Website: walmart
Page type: review-order
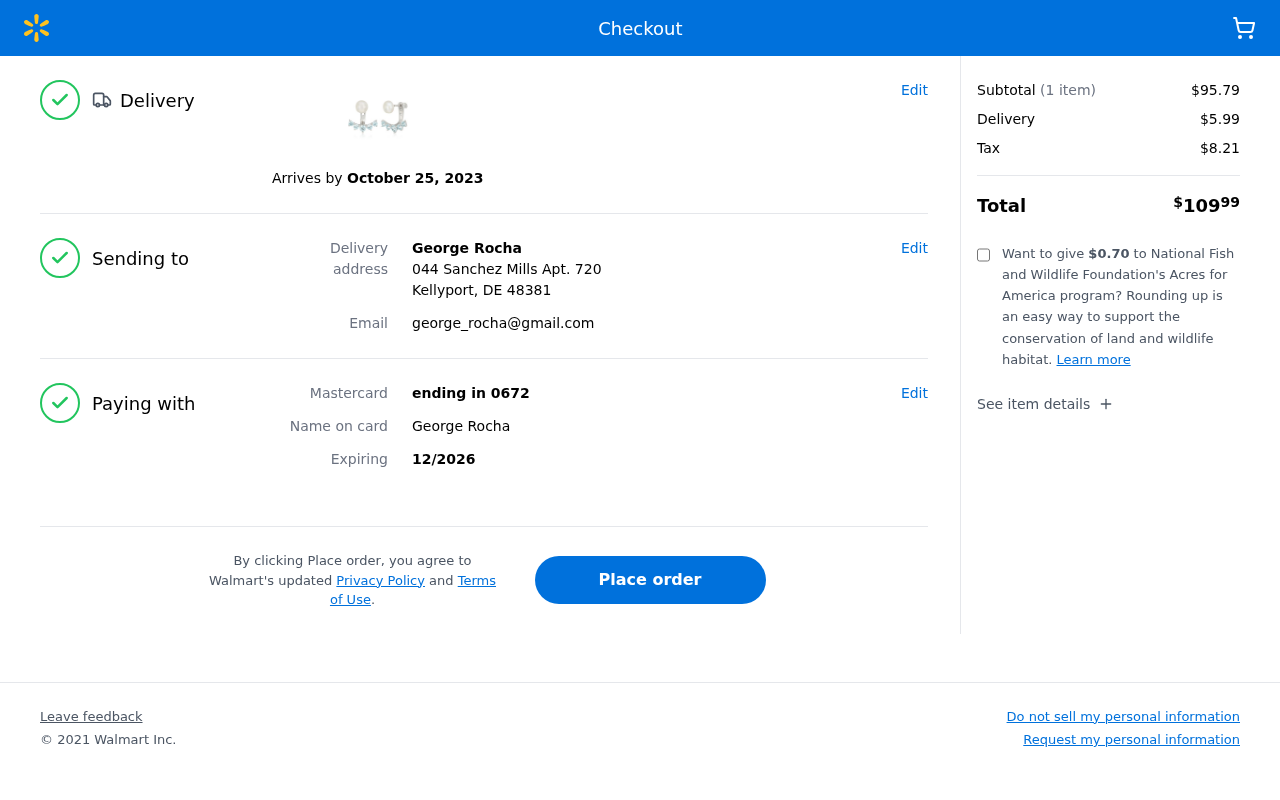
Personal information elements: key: PII_CARD_LAST4
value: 0672
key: PII_CARD_NAME
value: George Rocha
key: PII_CARD_TYPE
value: Mastercard
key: PII_CITY_STATE_ZIP
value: Kellyport, DE 48381
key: PII_EMAIL
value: george_rocha@gmail.com
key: PII_FULLNAME
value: George Rocha
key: PII_STREET
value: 044 Sanchez Mills Apt. 720
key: PII_FIRSTNAME
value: George
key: PII_LASTNAME
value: Rocha
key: PII_FULLNAME2
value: George Rocha
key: PII_FULLNAME3
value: George Rocha
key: PII_FIRSTNAME2
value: George
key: PII_FIRSTNAME3
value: George
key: PII_LASTNAME2
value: Rocha
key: PII_LASTNAME3
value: Rocha
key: PII_FIRSTNAME_DERIVED
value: George
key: PII_LASTNAME_DERIVED
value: Rocha
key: PII_FULLNAME_DERIVED
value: George Rocha
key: PII_NAME_FULL_DERIVED
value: George Rocha
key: PII_CARD_EXPIRY
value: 12/2026
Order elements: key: ORDER_DELIVERY_DATE
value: October 25, 2023
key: ORDER_NUM_ITEMS
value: (1 item)
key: ORDER_SUBTOTAL
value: $95.79
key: ORDER_SHIPPING_COST
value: $5.99
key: ORDER_TAX
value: $8.21
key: ORDER_TOTAL
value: $10999
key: ORDER_DONATION
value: $0.70